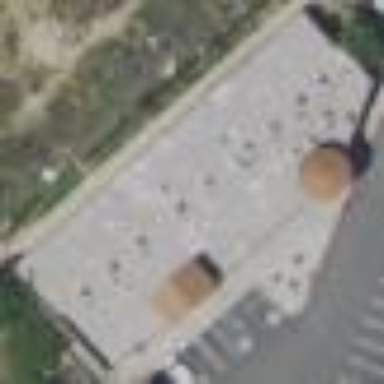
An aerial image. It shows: Retail building.